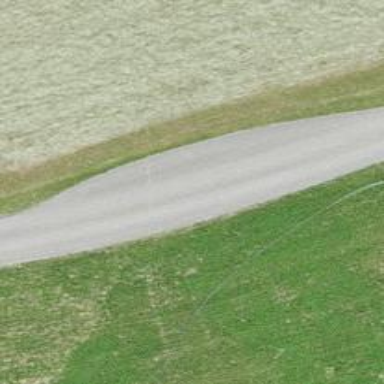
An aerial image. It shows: Passing place on the road.